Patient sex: M
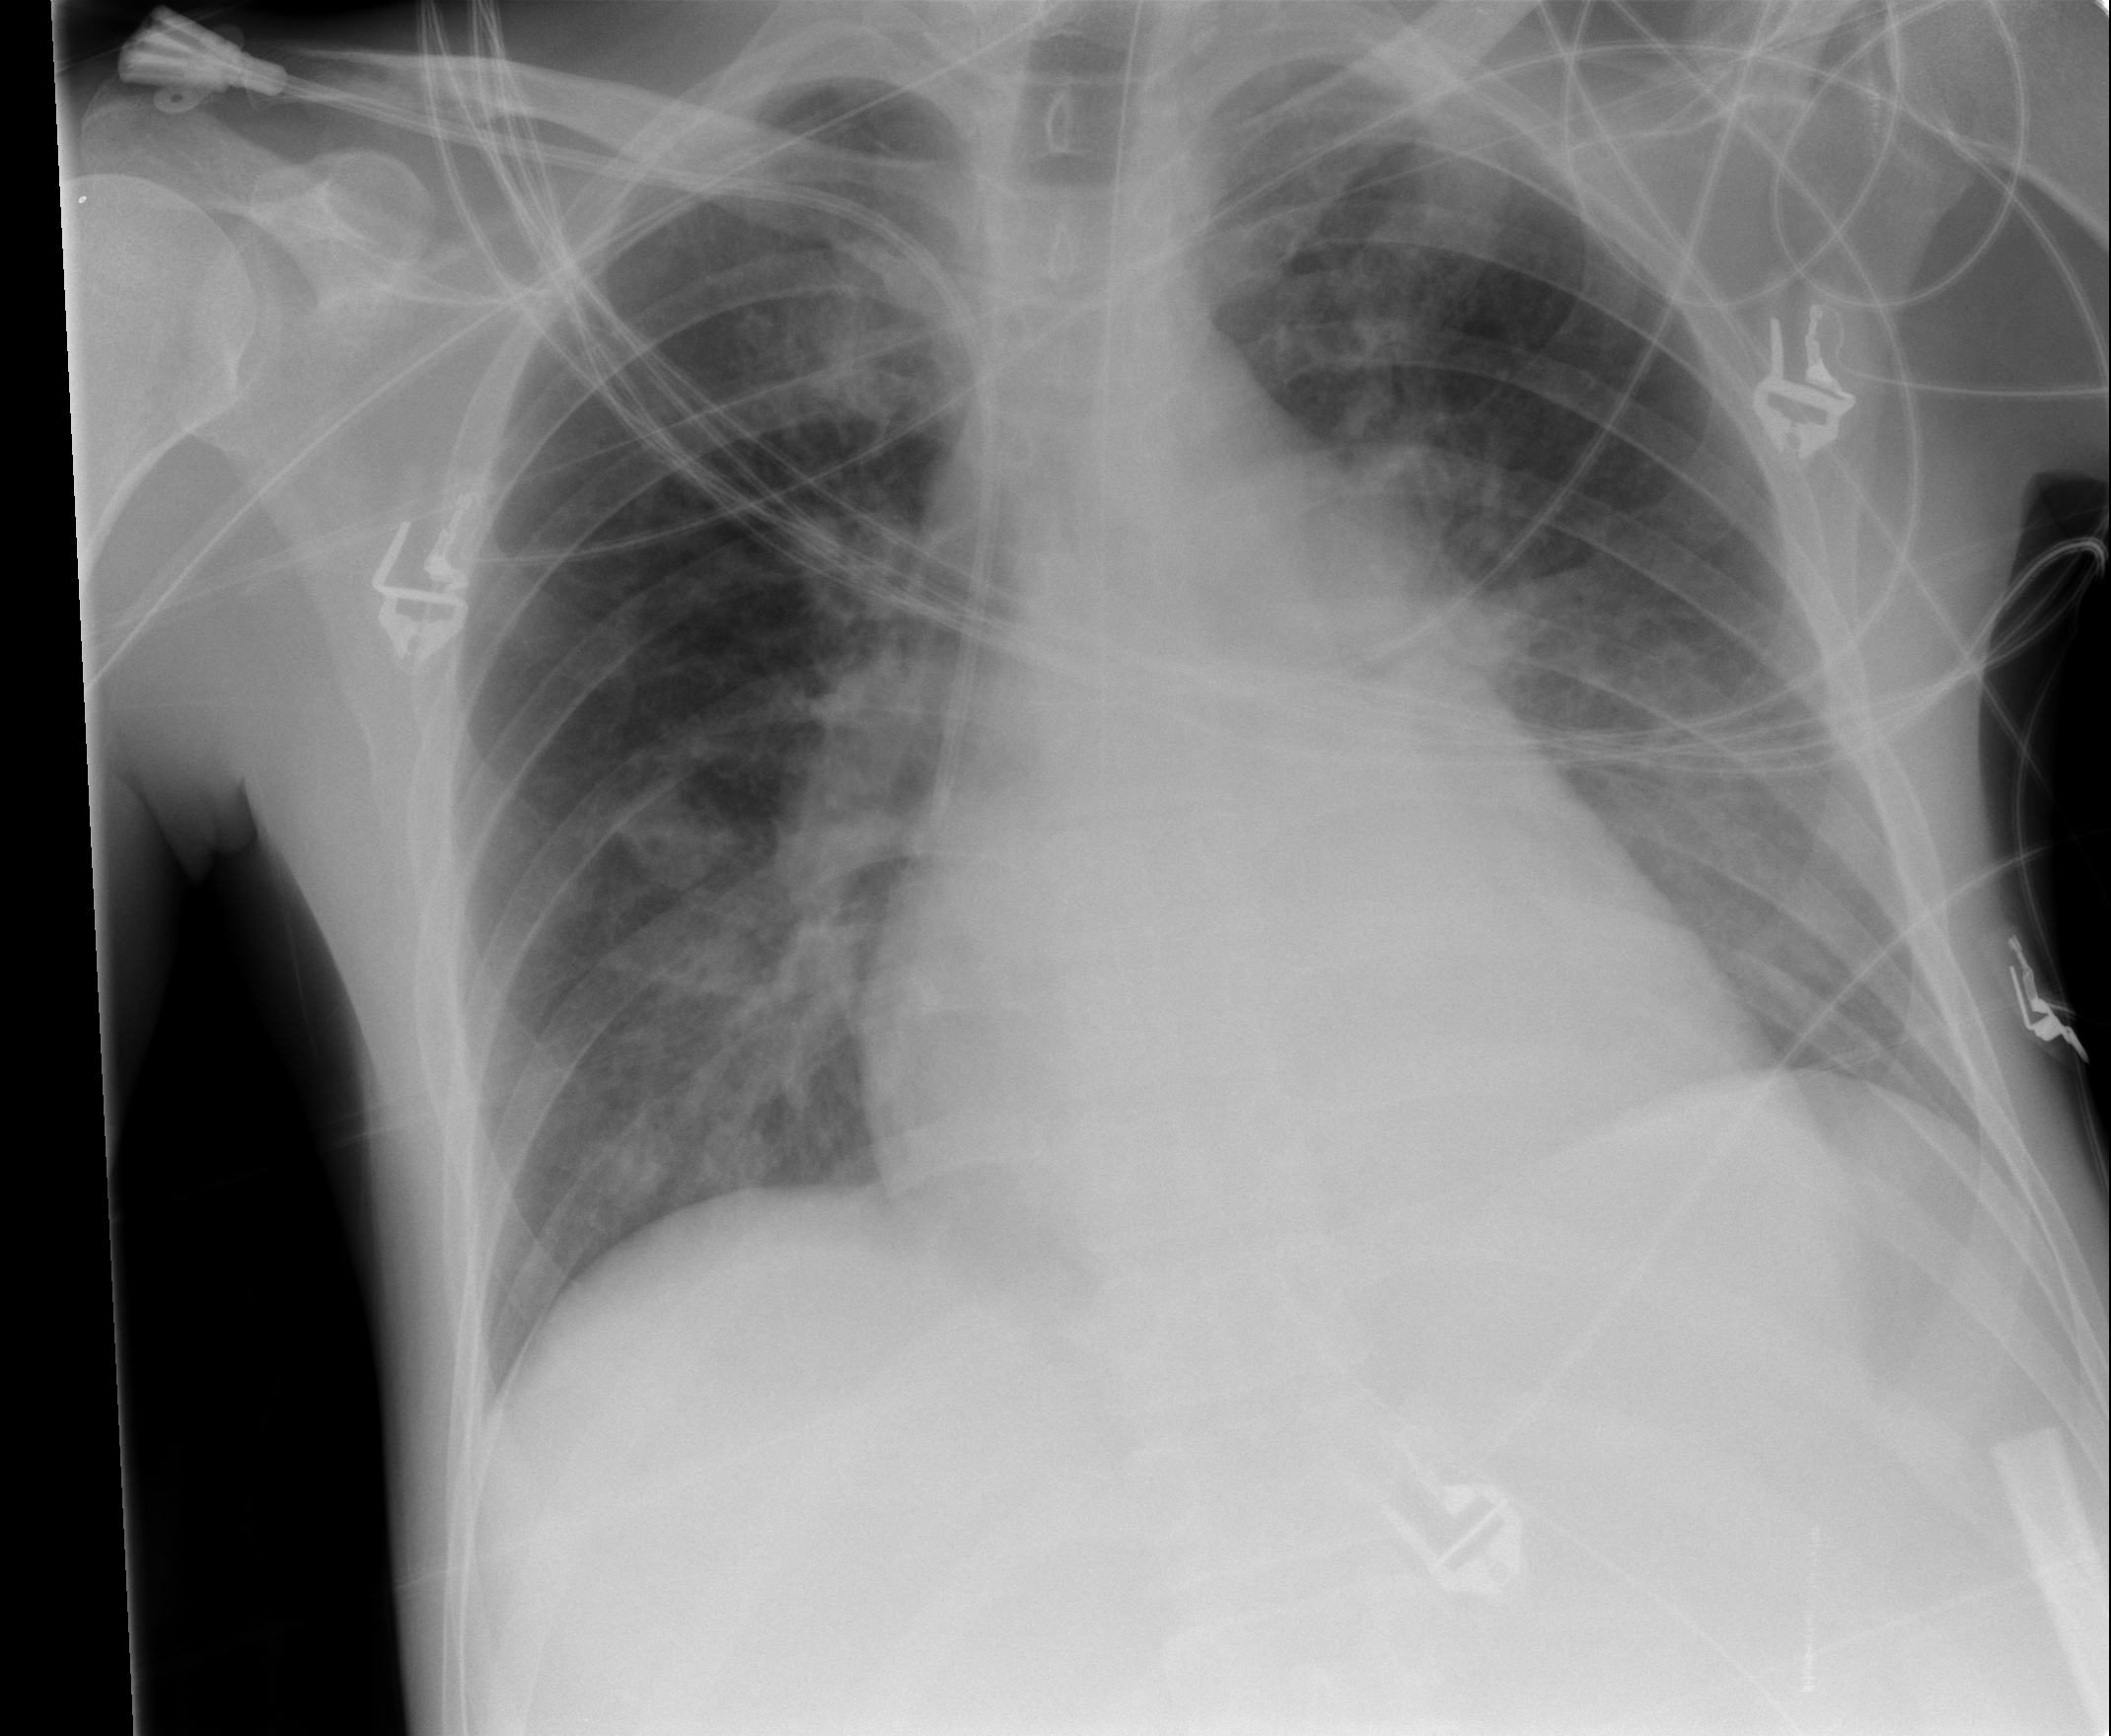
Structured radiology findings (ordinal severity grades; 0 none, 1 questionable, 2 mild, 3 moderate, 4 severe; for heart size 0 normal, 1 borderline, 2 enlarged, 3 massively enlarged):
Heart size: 0
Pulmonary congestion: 0
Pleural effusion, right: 0
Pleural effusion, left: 0
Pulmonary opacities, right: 2
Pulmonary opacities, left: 2
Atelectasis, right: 2
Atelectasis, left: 2